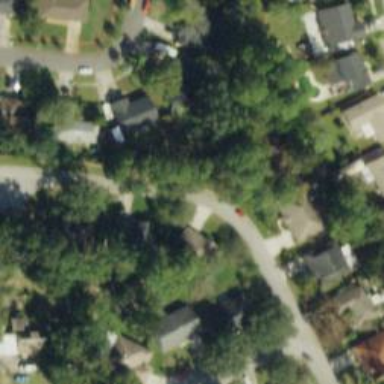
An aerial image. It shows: Residential road.